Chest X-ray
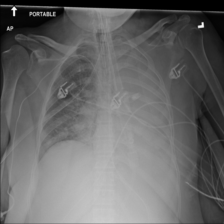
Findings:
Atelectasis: positive
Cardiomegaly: negative
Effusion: negative
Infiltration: positive
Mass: negative
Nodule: negative
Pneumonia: negative
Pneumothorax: negative
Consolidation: negative
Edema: negative
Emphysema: negative
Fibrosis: negative
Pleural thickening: negative
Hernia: negative